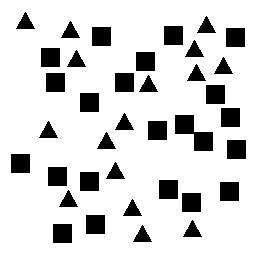
Squares: 22
Triangles: 16
Stars: 0
Total shapes: 38